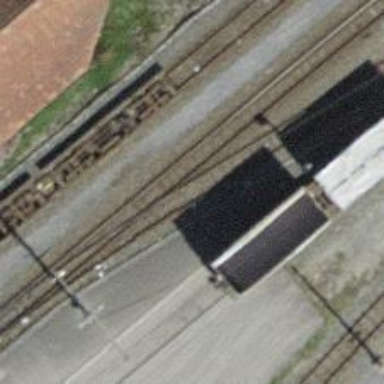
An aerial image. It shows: Narrow-gauge railway siding with electrified contact line. The siding has one track.